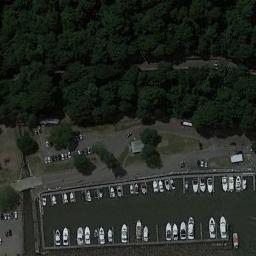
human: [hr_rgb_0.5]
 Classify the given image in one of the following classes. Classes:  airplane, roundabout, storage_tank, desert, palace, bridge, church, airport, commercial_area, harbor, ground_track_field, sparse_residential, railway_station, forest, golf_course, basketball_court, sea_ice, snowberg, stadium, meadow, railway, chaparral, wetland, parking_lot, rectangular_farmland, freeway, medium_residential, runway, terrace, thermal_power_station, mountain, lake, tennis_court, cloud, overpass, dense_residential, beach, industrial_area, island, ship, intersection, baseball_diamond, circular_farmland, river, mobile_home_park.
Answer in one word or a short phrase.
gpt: harbor